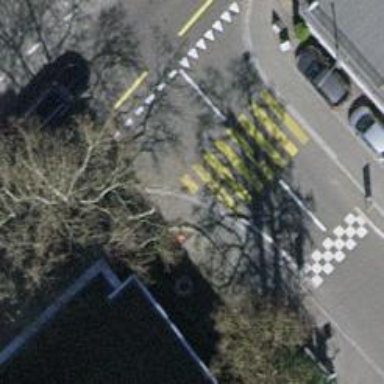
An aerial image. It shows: Uncontrolled zebra crossing on the road.